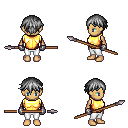
a pixel art fantasy rpg character, female body template, human, tanned skin, gold chest armor, white pants, gray short bangs hairstyle, metal gloves, spear, four views (front, back, left, right), 2x2 character sprite sheet, small pixel art, hard edges, no anti-aliasing